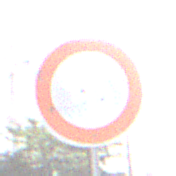
Verkehrszeichen: VerbotFahrzeugeAllerArt
Umgebung: Outdoor, Urban
Tageszeit: MorningAfternoon
Wetter: PartlyCloudy
Licht: Natural
Jahreszeit: NotSpecified
Kontrast: HighContrast